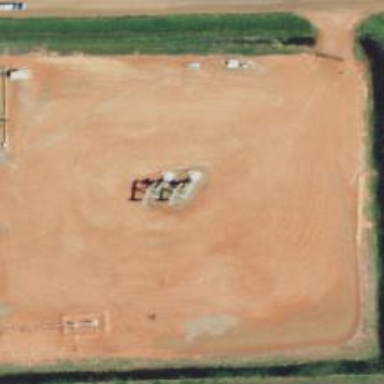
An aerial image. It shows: Petroleum well.